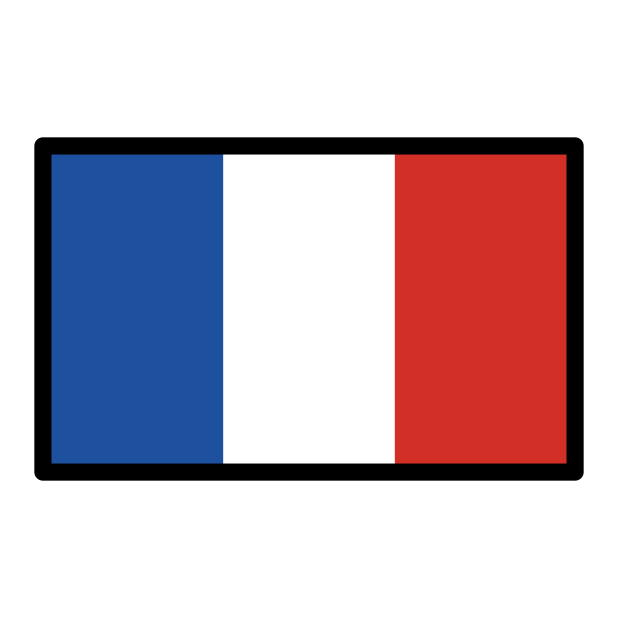
flag: St. Martin